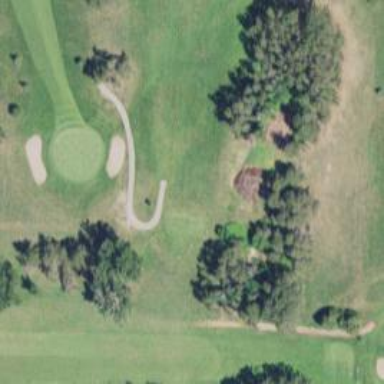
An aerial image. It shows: Service road used as golf cart path.